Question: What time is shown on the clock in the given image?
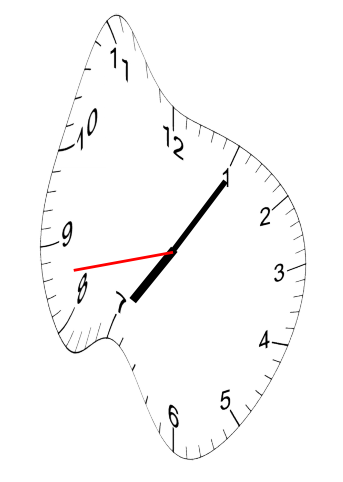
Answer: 07:05:43